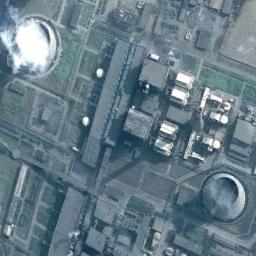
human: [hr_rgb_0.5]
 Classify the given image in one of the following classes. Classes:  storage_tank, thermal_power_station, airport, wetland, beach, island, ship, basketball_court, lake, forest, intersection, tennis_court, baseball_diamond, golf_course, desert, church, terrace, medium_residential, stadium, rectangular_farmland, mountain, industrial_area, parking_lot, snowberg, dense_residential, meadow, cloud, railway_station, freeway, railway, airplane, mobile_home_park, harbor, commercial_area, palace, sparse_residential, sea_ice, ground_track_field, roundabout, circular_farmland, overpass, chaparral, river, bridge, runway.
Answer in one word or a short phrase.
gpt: thermal_power_station